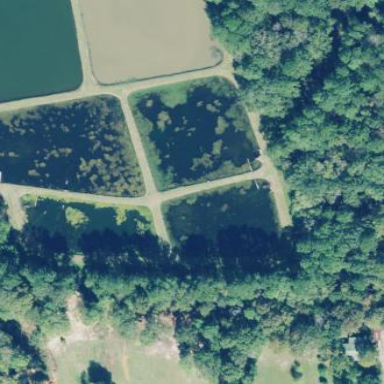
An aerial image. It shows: Reservoir.